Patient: sex M, age 78
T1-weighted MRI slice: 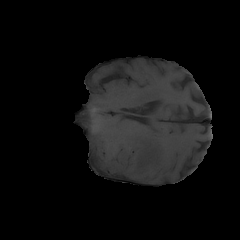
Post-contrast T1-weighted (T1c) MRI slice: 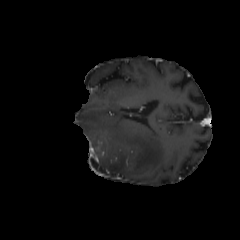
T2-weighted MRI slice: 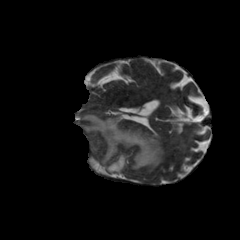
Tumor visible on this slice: yes
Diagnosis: Glioblastoma, IDH-wildtype
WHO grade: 4